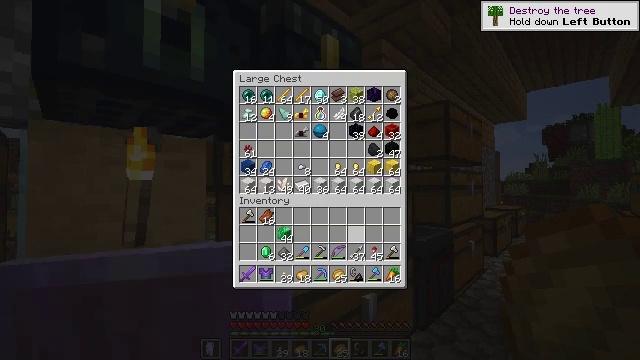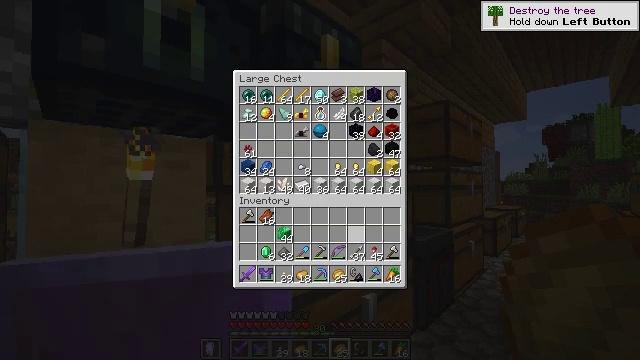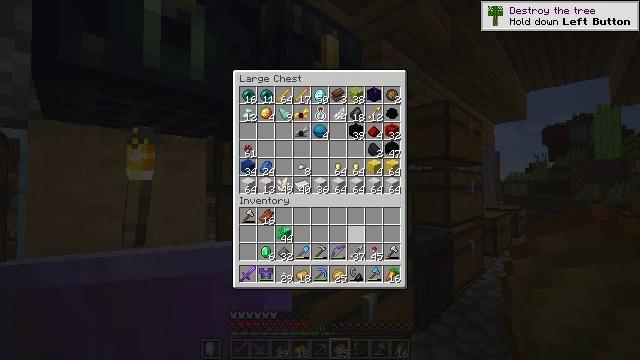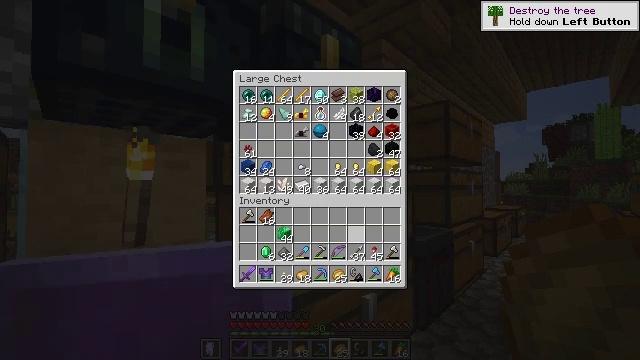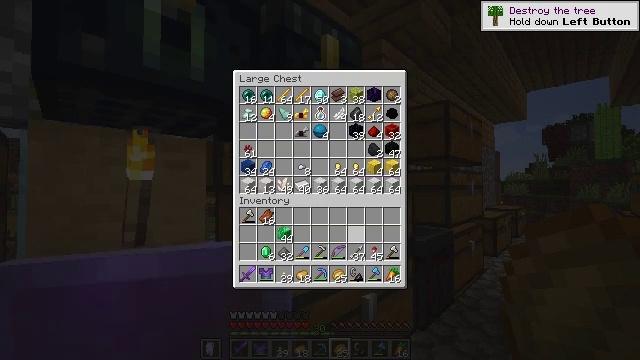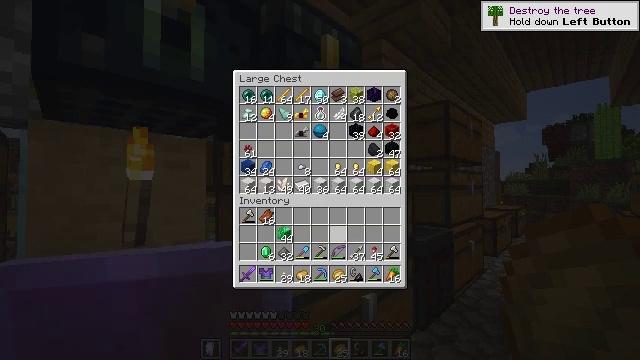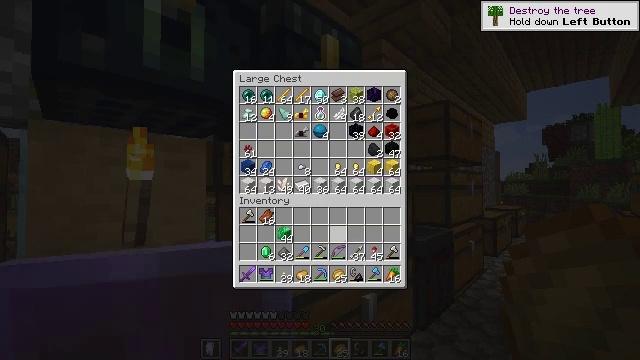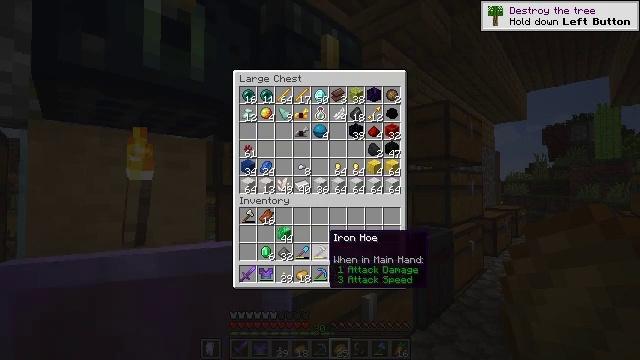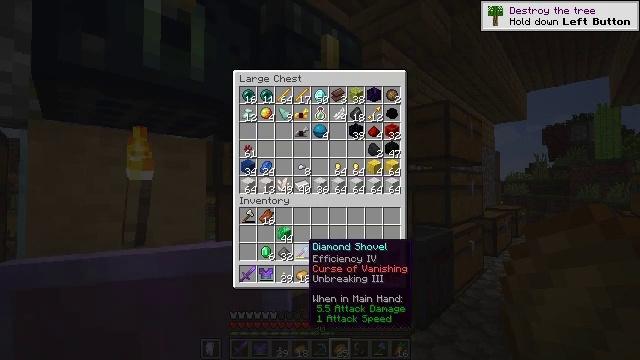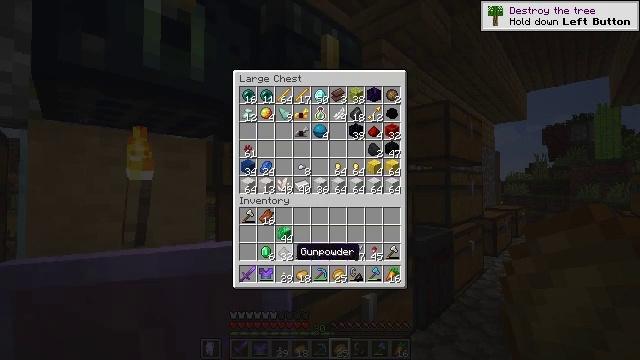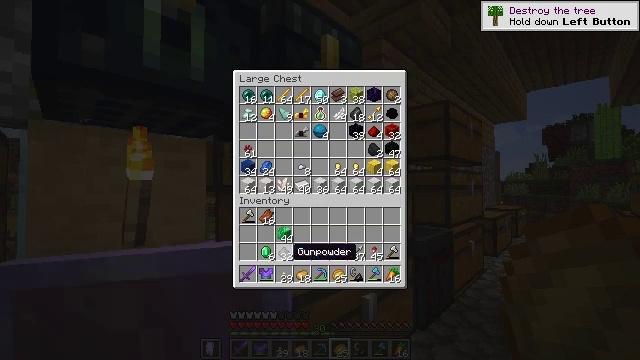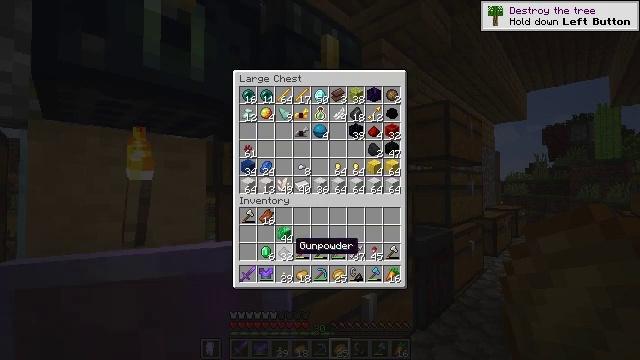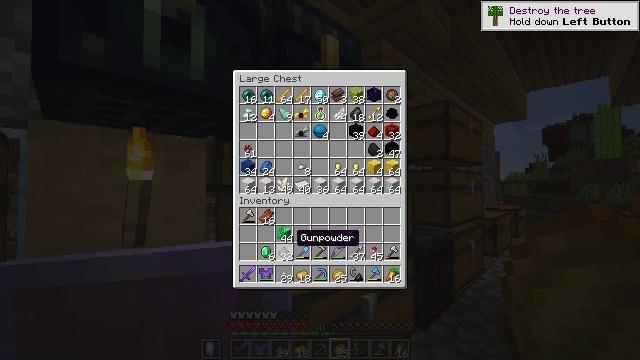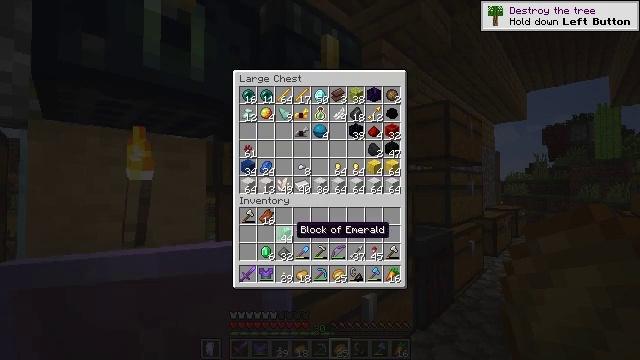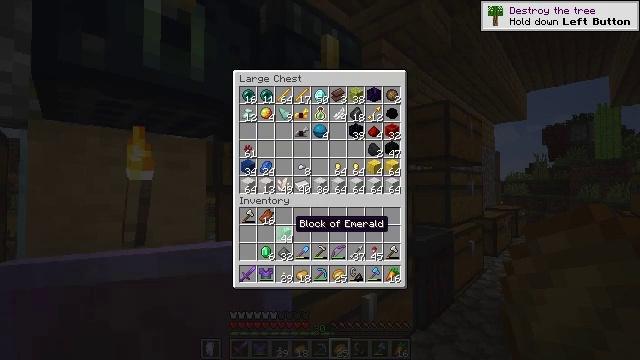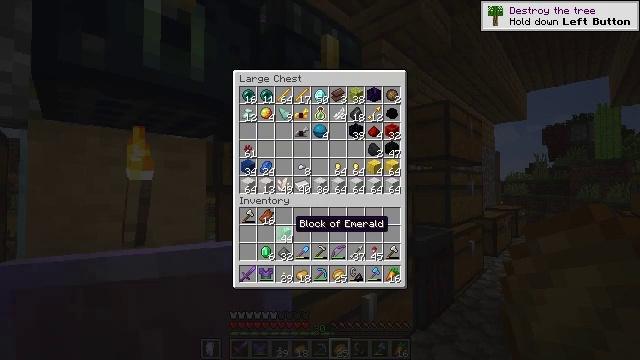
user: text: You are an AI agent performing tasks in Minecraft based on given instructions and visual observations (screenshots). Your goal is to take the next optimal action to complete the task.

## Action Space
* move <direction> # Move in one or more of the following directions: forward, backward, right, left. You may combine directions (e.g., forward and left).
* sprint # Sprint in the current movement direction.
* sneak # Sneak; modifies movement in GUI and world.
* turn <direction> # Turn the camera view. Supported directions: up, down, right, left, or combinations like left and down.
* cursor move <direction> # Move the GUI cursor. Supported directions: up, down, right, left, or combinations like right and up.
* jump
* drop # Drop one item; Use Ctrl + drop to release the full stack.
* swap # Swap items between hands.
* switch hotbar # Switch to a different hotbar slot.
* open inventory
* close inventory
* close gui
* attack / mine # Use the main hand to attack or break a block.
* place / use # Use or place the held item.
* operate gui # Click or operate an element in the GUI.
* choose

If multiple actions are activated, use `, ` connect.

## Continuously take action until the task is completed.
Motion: motion action
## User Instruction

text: Create TNT using the crafting table.
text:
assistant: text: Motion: no_op
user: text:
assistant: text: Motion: no_op
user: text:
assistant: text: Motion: no_op
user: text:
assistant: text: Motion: no_op
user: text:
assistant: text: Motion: cursor move left
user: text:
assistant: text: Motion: cursor move left
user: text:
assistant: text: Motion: cursor move left
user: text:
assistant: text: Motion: cursor move left and down
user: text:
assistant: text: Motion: cursor move left
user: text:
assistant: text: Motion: no_op
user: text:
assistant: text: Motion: no_op
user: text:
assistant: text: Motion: cursor move up
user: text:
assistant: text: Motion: cursor move up
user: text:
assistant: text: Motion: no_op
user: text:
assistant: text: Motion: no_op
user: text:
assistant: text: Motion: no_op
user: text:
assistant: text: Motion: no_op
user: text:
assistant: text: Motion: no_op
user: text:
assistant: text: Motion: no_op
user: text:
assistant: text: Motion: operate gui
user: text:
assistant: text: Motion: operate gui
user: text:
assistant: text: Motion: operate gui
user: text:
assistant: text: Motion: cursor move left and up
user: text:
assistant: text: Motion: cursor move left and up
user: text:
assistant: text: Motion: cursor move up
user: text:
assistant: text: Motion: no_op
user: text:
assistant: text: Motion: no_op
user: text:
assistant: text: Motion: no_op
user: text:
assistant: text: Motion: no_op
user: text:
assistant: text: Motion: no_op